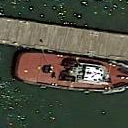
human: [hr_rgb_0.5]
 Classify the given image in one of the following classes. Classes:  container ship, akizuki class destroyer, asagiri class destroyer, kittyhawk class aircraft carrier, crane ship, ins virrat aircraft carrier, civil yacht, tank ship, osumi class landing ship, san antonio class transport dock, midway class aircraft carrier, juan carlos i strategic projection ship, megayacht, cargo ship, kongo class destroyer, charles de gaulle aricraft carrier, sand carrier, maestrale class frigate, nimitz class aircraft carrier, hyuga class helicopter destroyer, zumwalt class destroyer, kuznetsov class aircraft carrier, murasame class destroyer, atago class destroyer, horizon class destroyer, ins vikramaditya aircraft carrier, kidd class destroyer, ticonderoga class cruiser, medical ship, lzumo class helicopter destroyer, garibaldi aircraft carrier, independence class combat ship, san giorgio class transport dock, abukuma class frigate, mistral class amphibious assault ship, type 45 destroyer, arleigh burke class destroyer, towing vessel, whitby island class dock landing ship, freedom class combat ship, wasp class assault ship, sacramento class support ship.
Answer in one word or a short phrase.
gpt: Towing vessel